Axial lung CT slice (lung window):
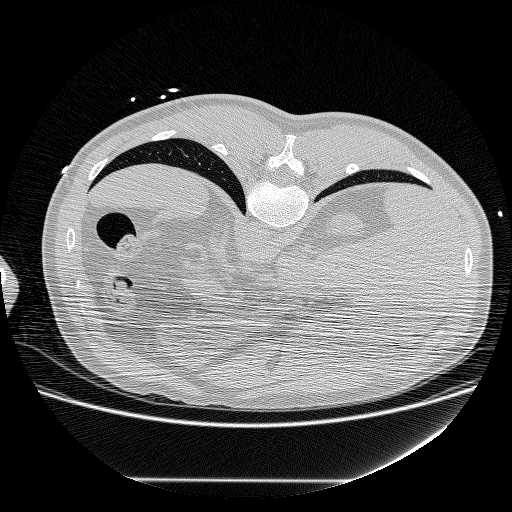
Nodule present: no